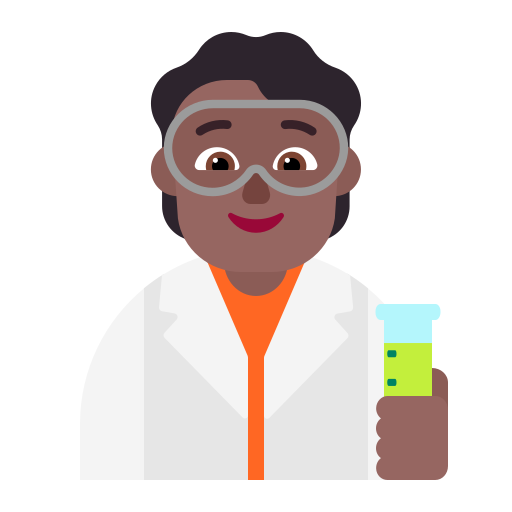
scientist flat  dark